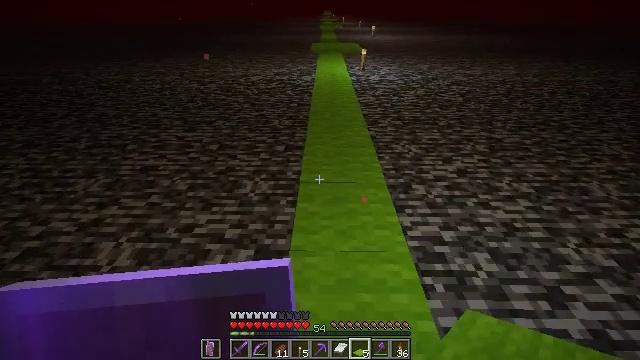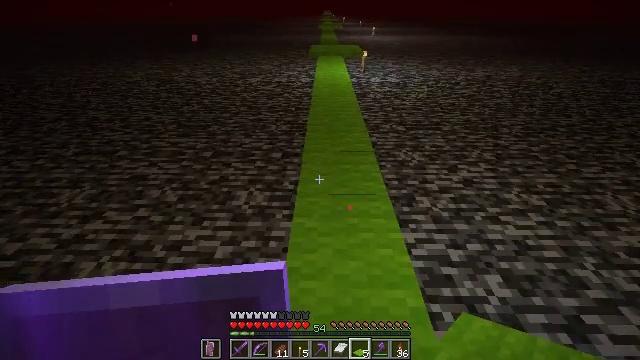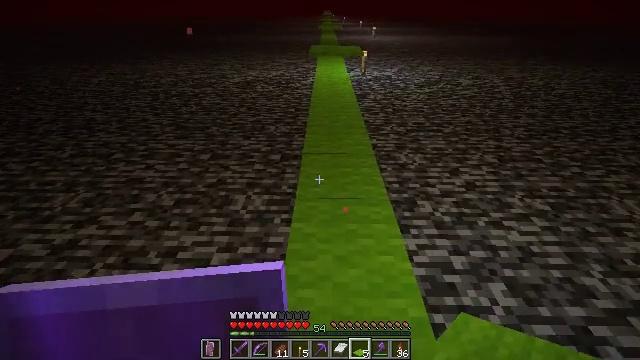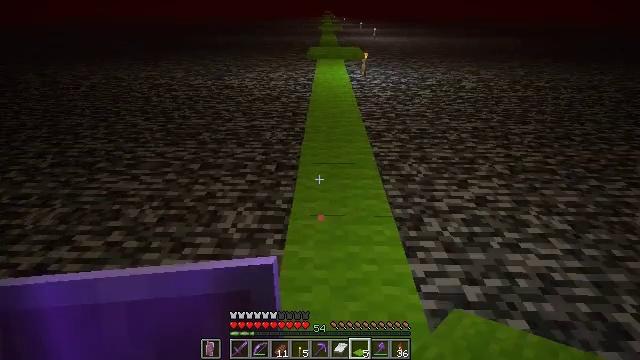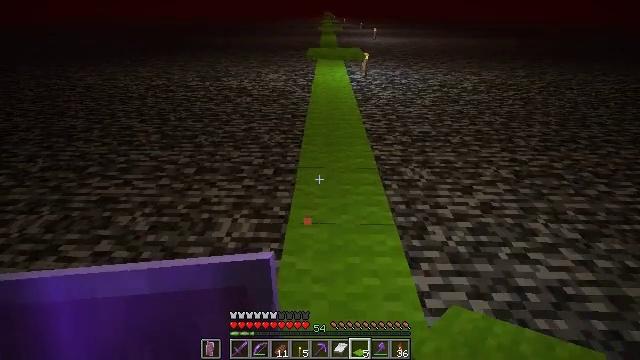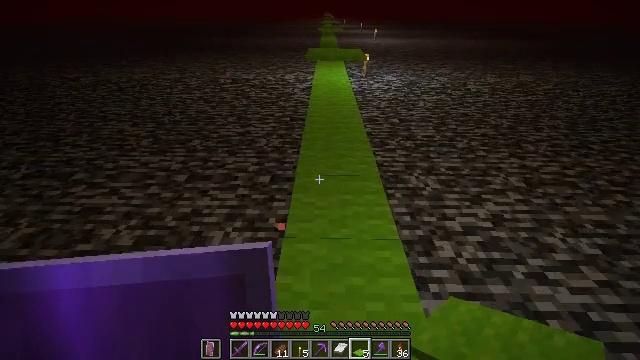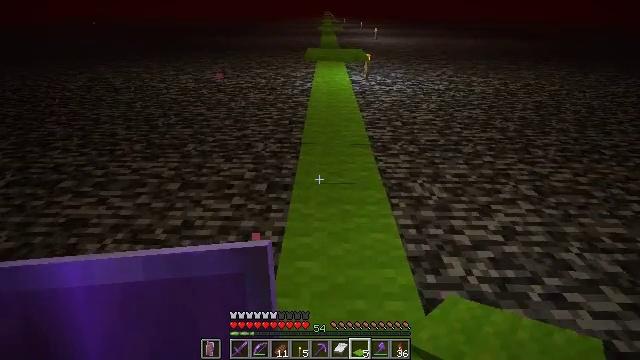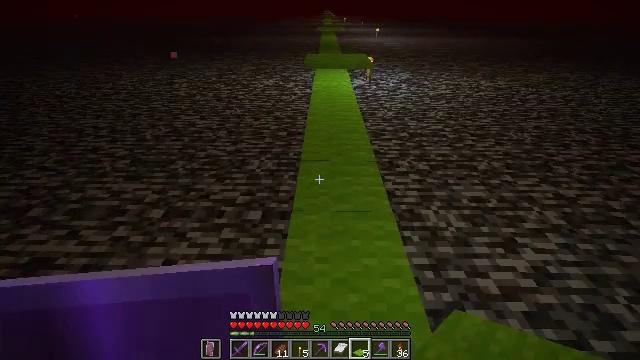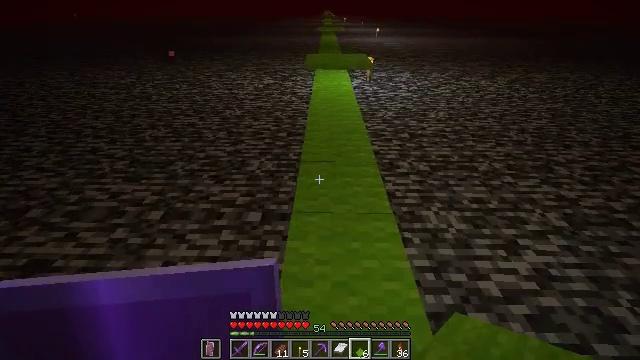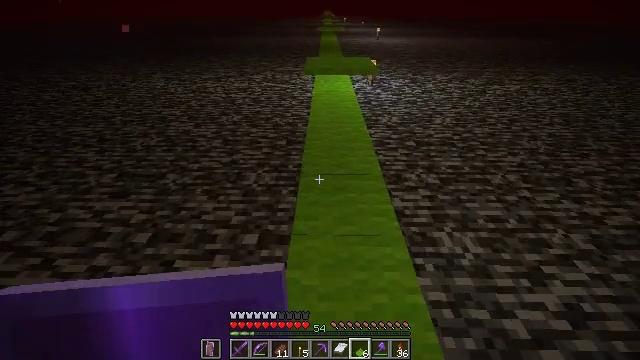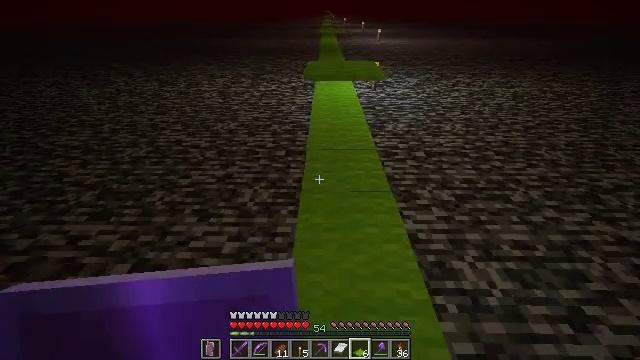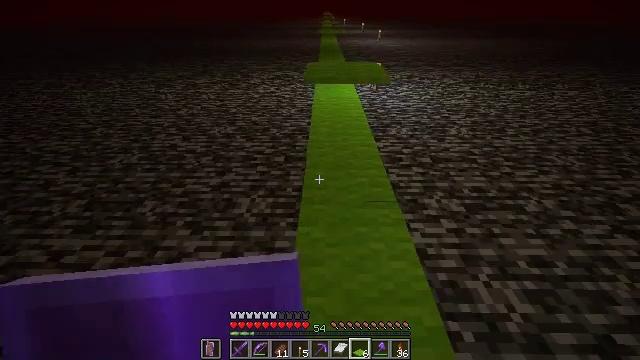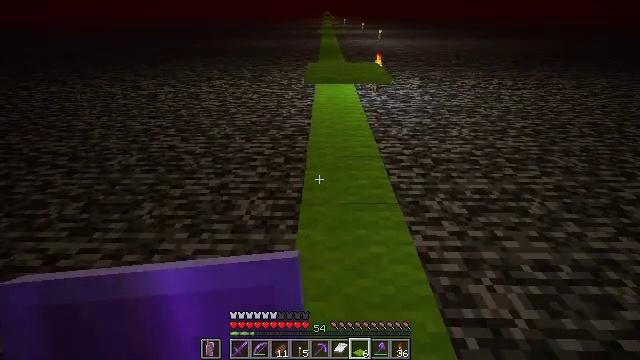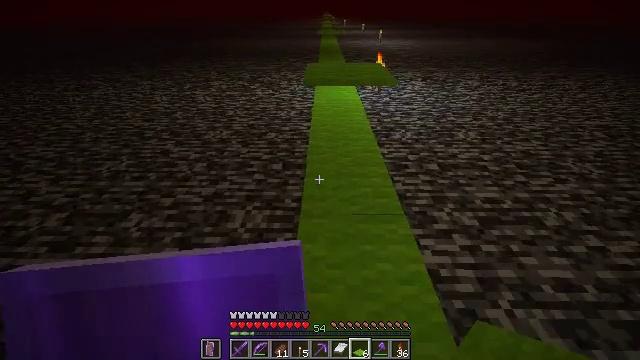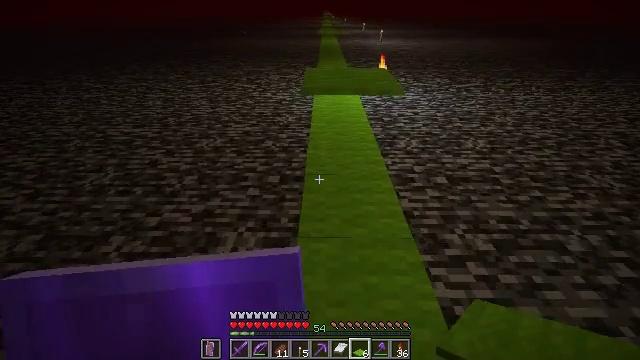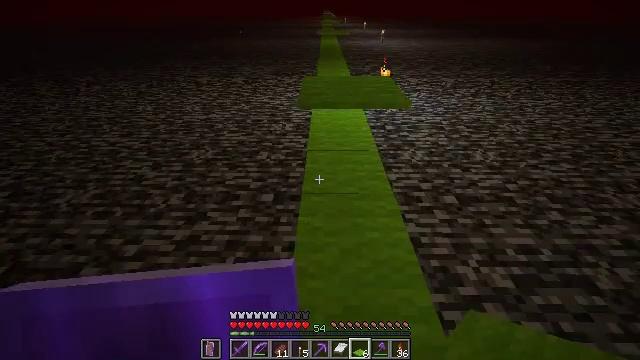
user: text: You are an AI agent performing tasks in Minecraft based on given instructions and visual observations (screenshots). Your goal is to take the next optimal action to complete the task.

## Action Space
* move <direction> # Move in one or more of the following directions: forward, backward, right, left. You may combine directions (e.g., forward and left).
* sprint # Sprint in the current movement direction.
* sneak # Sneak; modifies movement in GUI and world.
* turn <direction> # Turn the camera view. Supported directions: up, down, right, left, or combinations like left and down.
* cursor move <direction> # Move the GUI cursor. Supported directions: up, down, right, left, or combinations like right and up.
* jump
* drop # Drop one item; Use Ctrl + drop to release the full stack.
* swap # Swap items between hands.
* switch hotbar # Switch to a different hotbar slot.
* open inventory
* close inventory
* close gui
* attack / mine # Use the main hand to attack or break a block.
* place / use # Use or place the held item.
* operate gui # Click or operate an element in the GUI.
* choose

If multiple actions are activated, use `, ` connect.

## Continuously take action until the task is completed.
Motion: motion action
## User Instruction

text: Dig the lime carpet up.
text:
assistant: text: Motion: move forward
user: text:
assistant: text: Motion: move forward
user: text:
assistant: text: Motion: move forward
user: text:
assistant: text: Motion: move forward
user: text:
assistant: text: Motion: move forward
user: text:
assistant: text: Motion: move forward
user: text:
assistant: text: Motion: move forward
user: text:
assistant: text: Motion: move forward
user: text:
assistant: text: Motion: move forward
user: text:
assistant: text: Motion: move forward
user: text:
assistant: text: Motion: move forward
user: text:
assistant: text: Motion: move forward
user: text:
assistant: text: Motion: move forward
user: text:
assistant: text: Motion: move forward
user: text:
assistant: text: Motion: move forward
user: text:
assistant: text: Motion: move forward
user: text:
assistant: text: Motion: move forward
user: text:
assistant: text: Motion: move forward
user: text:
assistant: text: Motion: move forward
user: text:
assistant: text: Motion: move forward
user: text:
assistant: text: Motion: move forward
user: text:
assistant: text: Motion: move forward
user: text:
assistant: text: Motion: move forward
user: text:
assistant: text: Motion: move forward, attack / mine
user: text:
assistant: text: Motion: attack / mine
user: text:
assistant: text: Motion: attack / mine
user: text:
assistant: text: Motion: attack / mine
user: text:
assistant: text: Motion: attack / mine
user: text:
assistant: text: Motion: attack / mine
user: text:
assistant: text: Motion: attack / mine